【题型】解答题　【知识点】解析几何　【难度】easy
已知抛物线 $\Gamma: y^2=4x$ 的焦点为 $F$，准线为 $l$.

(1) 写出以坐标轴为对称轴、$F$ 为焦点、离心率为 $\dfrac{1}{2}$ 的椭圆的标准方程；

(2) 设 $l$ 与 $x$ 轴的交点为 $E$，点 $P$ 在第一象限，且在 $\Gamma$ 上，若 $\dfrac{|PF|}{|PE|} = \dfrac{\sqrt{2}}{2}$，求直线 $EP$ 的方程；

(3) 经过点 $F$ 且斜率为 $k(k \neq 0)$ 的直线 $l'$ 与 $\Gamma$ 相交于 $A$、$B$ 两点，$O$ 为坐标原点，直线 $OA$、$OB$ 分别与 $l$ 相交于点 $M$、$N$. 试探究：以线段 $MN$ 为直径的圆 $C$ 是否过定点，若是，求出定点的坐标；若不是，说明理由.
【解答】
【详解】（1）$F(1,0)$，设椭圆的长半轴长为 $a$，短半轴长为 $b$，

因为离心率为 $\dfrac{1}{2}$，所以 $\dfrac{c}{a} = \dfrac{1}{a} = \dfrac{1}{2}$，得 $a=2$，$b=\sqrt{3}$.

所以椭圆的标准方程为 $\dfrac{x^2}{4} + \dfrac{y^2}{3} = 1$.

（2）解法一：$\Gamma$ 的准线方程为 $x=-1$，$E(-1,0)$.

设点 $P(x,y)$，因为 $\dfrac{|PF|}{|PE|} = \dfrac{\sqrt{2}}{2}$，

所以 $(x+1)^2 + y^2 = 2((x-1)^2 + y^2)$，得 $x^2 - 6x + y^2 + 1 = 0$，

因为 $y^2 = 4x$，所以 $x^2 - 2x + 1 = 0$，所以 $x=1$，

因为 $P$ 在第一象限，所以点 $P$ 的坐标为 $(1,2)$.

所以直线 $EP$ 的斜率为 $\dfrac{2}{1+1} = 1$，直线 $EP$ 的方程为 $y=x+1$.

解法二：$\Gamma$ 的准线方程为 $x=-1$，$E(-1,0)$.

过点 $P$ 作 $\Gamma$ 的准线的垂线，垂足为 $M$，$|PM|=|PF|$，

因为 $\dfrac{|PF|}{|PE|} = \dfrac{\sqrt{2}}{2}$，所以 $\dfrac{|PM|}{|PE|} = \dfrac{\sqrt{2}}{2}$，

因为 $P$ 在第一象限，所以直线 $EP$ 的倾斜角为 $\dfrac{\pi}{4}$.

所以直线 $EP$ 的方程为 $y=x+1$.

（3）设点 $A\left(\dfrac{y_1^2}{4}, y_1\right)$，$B\left(\dfrac{y_2^2}{4}, y_2\right)$.

由已知直线 $l'$ 的方程为 $y=k(x-1)$.

将 $x=\dfrac{1}{k}y+1$ 代入抛物线方程得 $y^2-\dfrac{4}{k}y-4=0$.

所以 $y_1y_2 = -4$.

因为直线 $OA$ 的方程为 $y=\dfrac{4}{y_1}x$，直线 $OB$ 的方程为 $y=\dfrac{4}{y_2}x$，

令 $x=-1$，得 $M, N$ 的纵坐标分别为 $y_M = -\dfrac{4}{y_1}, y_N = -\dfrac{4}{y_2}$.

得到圆 $C$ 方程为 $(x+1)^2 + \left(y+\dfrac{4}{y_1}\right)\left(y+\dfrac{4}{y_2}\right) = 0$.

因为 $y_1y_2 = -4$，所以整理得 $(x+1)^2 + y^2 + \left(\dfrac{4}{y_1} + \dfrac{4}{y_2}\right)y - 4 = 0$.

令 $y=0$，得 $x=-3$ 或 $x=1$.

所以圆 $C$ 过定点 $(-3,0)$ 和 $(1,0)$.

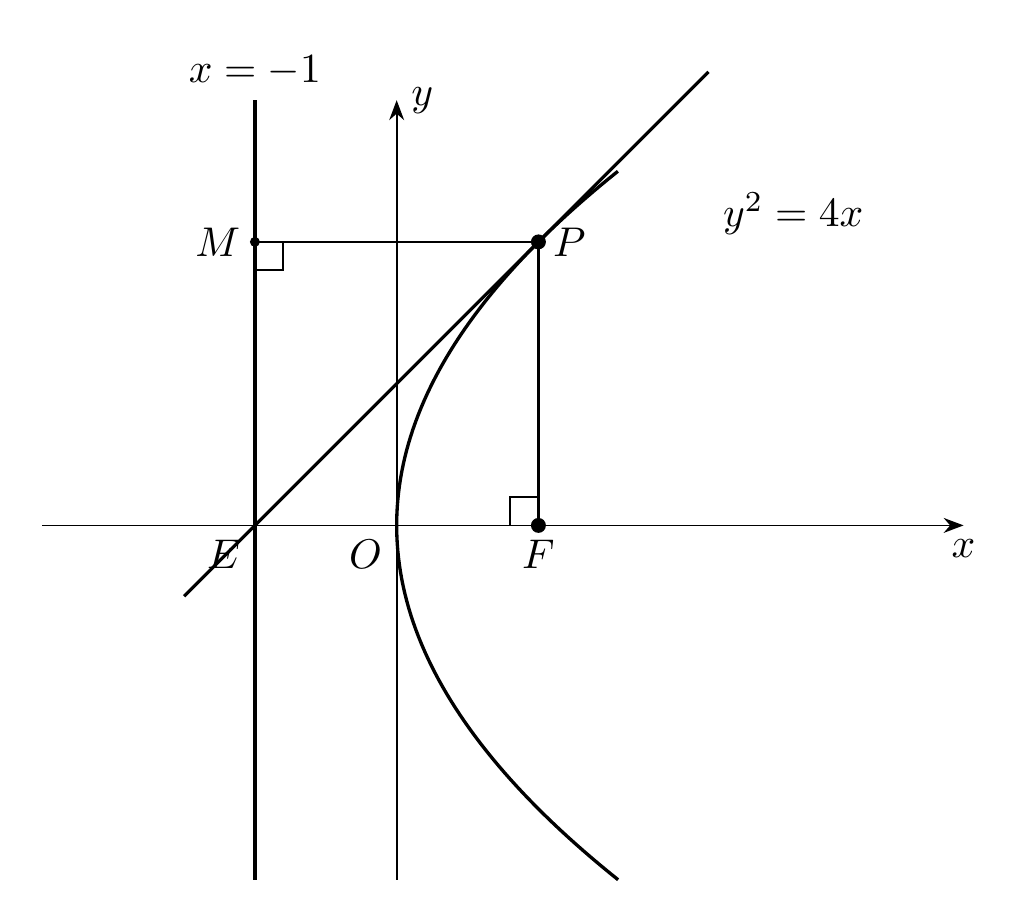
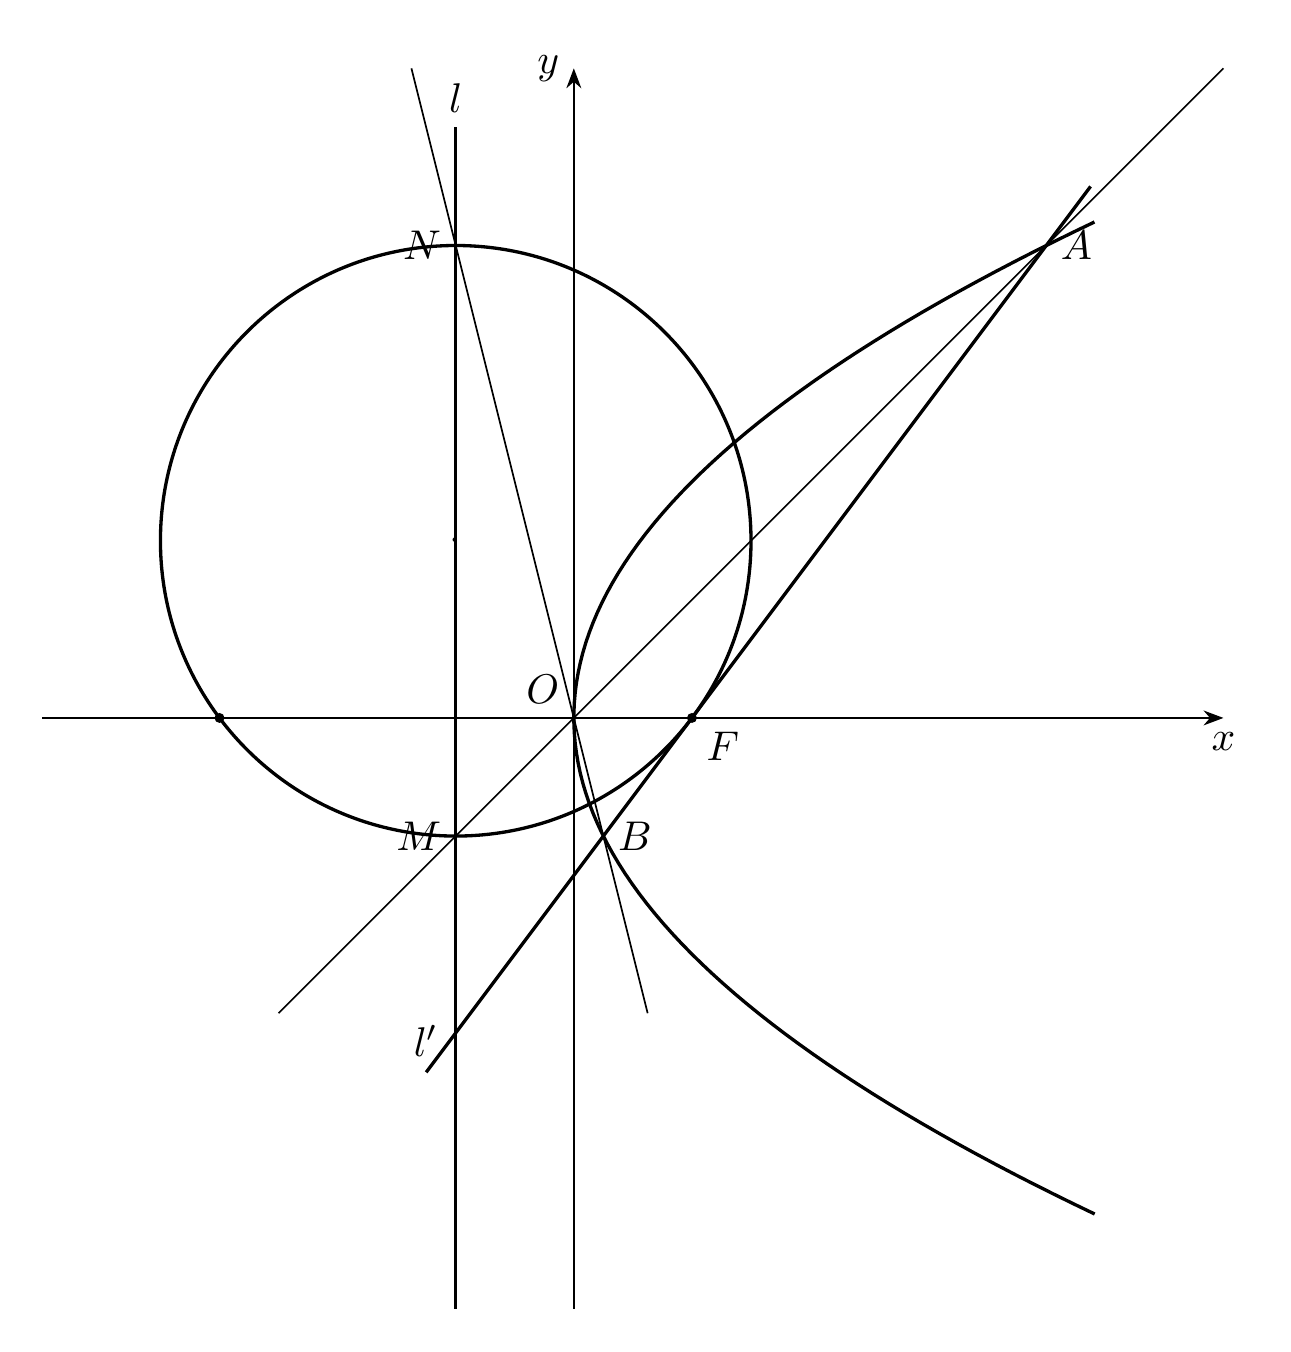